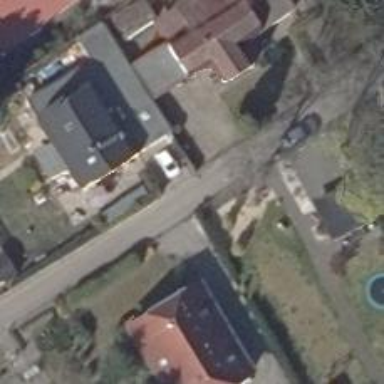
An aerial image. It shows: Residential road.